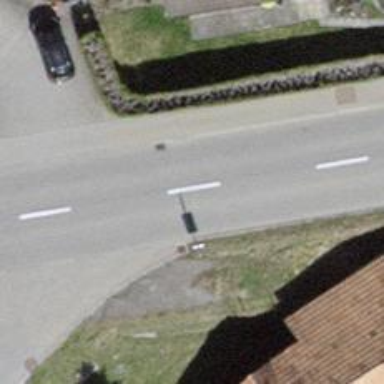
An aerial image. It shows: Public transport stop position.